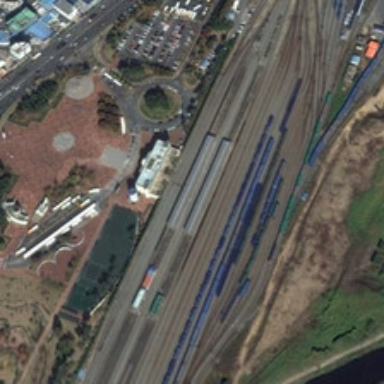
Many green trees and some buildings are in two sides of a railway station .